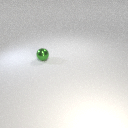
small green metal sphere